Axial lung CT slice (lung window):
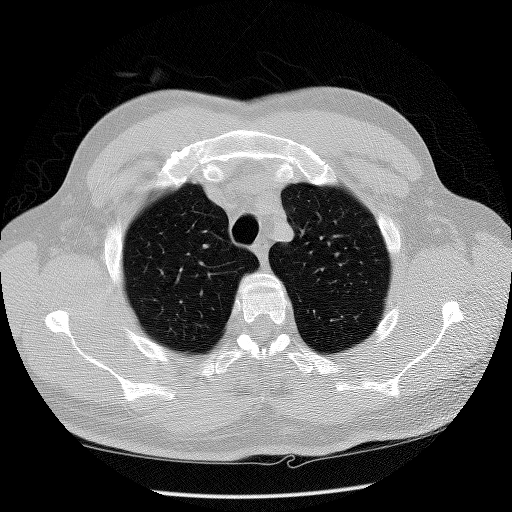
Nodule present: no